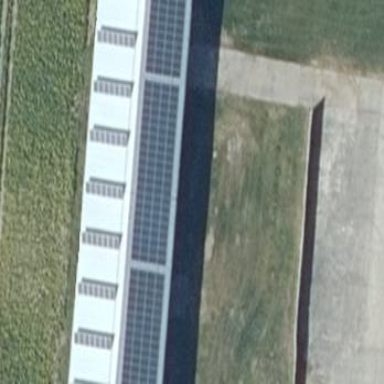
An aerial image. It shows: Building equipped with small solar photovoltaic panel for electricity generation.